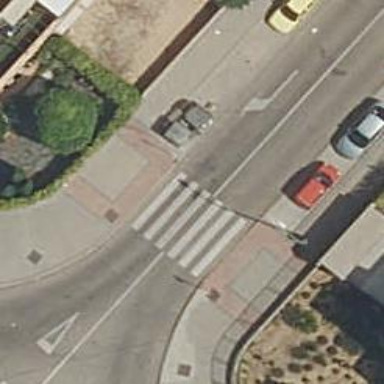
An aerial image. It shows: Uncontrolled road crossing.